Question: Count the number of objects in the diagram.
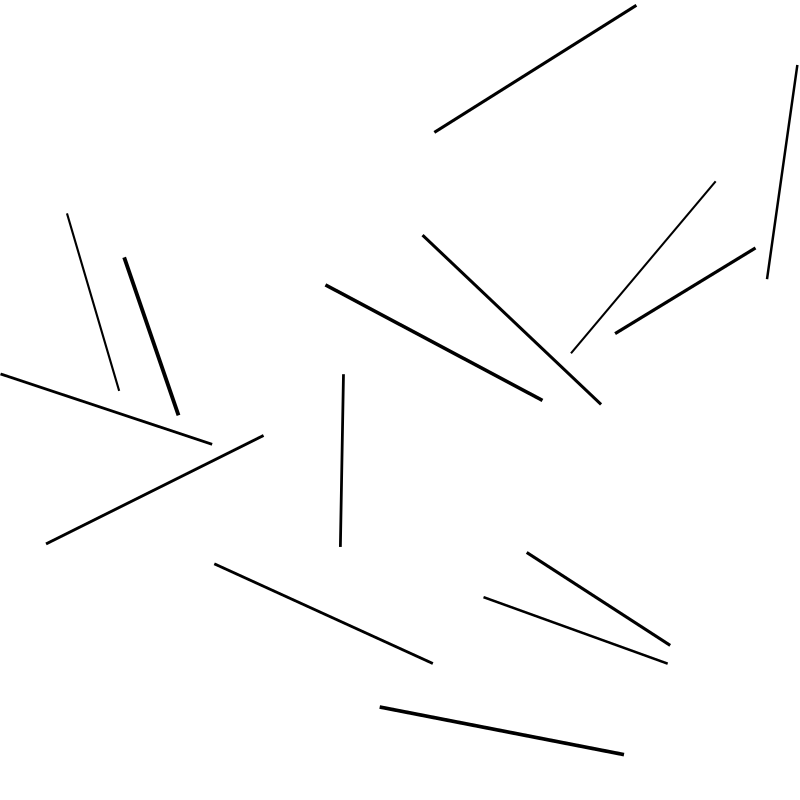
Answer: 15